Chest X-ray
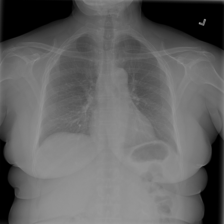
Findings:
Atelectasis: negative
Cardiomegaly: negative
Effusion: negative
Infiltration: negative
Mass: negative
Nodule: negative
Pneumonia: negative
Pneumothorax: negative
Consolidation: negative
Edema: negative
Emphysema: negative
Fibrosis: negative
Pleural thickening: negative
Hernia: negative